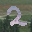
Label: 2